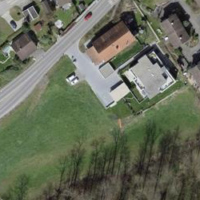
EUNIS habitat code: 41
Species observed at this site:
Fumaria officinalis
Plantago lanceolata